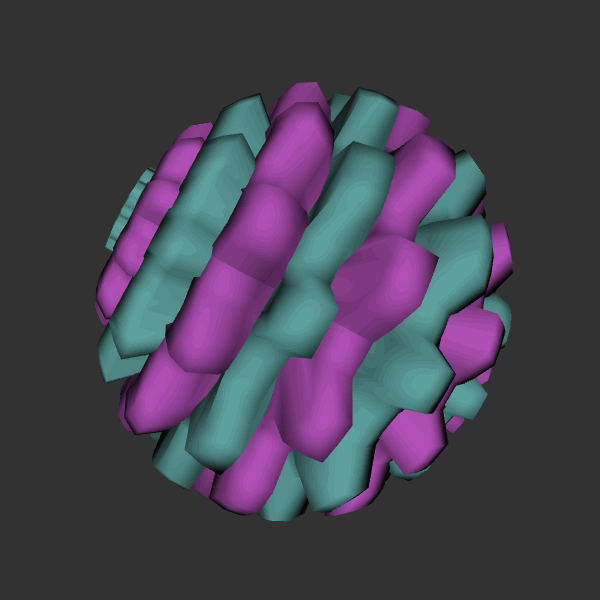
Background: dark